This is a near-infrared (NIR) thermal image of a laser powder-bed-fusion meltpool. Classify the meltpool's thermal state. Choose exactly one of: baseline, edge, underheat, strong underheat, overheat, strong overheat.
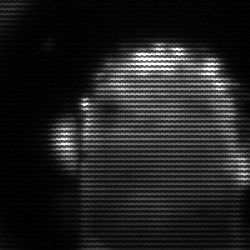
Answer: baseline